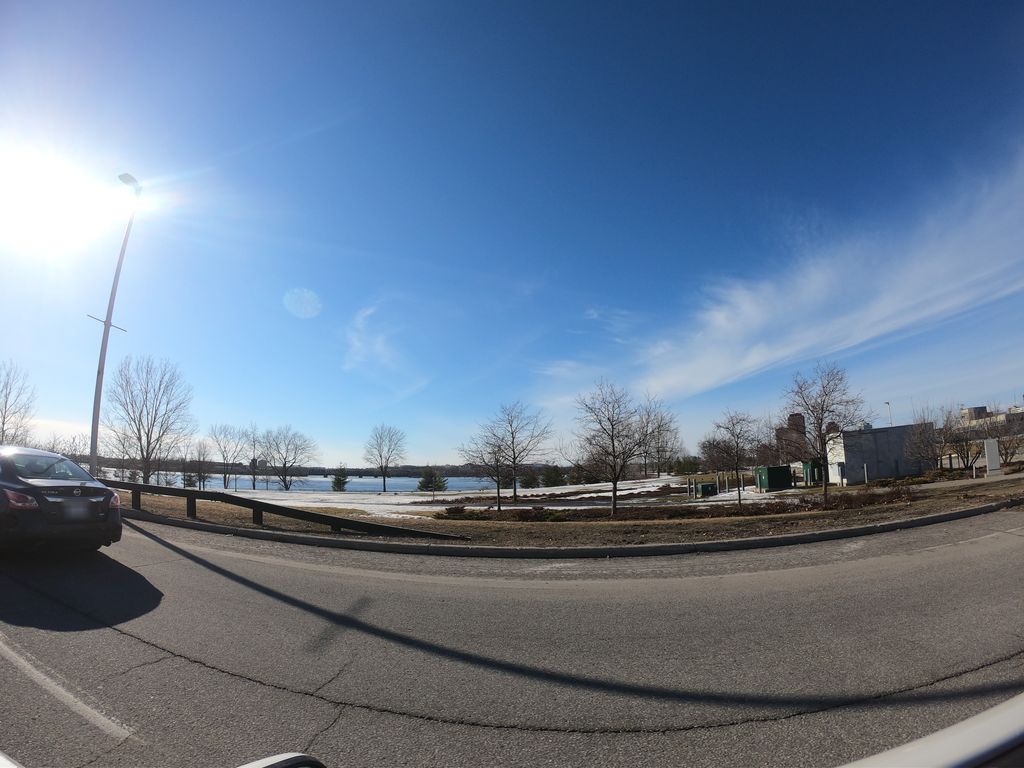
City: ottawa-gatineau